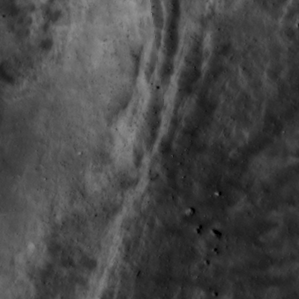
Label: non_frost